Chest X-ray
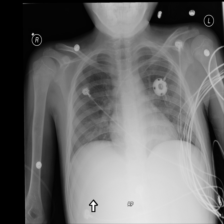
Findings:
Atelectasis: negative
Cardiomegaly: negative
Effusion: negative
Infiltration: positive
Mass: negative
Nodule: negative
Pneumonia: negative
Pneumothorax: negative
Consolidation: negative
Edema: positive
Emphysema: negative
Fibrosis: negative
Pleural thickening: negative
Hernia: negative